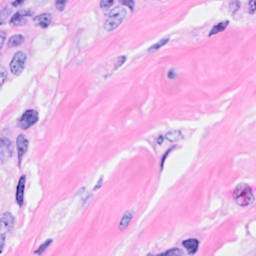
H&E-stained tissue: Breast